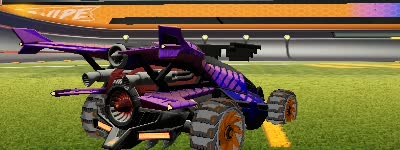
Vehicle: aftershock